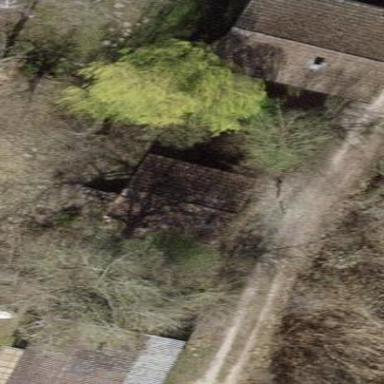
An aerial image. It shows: Simple and straightforward house.